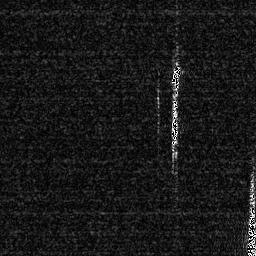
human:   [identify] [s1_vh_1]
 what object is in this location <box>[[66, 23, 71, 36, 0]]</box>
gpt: <ref>1 small ship at the top</ref>